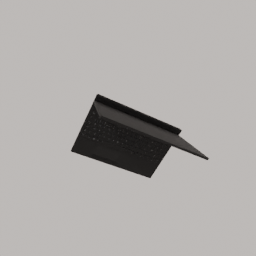
Label: electronics